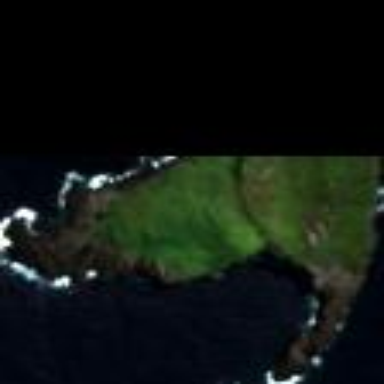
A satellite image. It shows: Island with natural coastline.